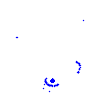
Particle: electron